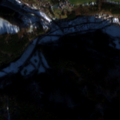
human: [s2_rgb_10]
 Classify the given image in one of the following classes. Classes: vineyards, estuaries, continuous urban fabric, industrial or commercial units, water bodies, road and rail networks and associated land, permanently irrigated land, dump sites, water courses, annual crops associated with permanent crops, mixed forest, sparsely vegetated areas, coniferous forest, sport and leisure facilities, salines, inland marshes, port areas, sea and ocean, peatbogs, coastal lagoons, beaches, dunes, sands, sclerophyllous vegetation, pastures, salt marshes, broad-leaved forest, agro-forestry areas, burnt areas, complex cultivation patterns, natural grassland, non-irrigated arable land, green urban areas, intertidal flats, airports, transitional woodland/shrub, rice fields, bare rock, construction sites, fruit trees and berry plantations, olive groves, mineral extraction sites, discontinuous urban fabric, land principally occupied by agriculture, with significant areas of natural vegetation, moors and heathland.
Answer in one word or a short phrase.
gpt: discontinuous urban fabric, non-irrigated arable land, pastures, coniferous forest, mixed forest